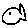
Label: fish